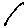
Label: line